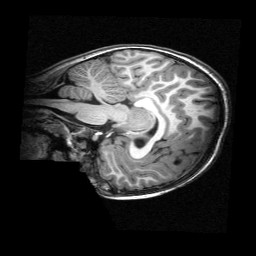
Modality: T1w
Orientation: sagittal
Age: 9
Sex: female
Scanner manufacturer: siemens
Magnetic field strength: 3 T
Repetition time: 2.3 s
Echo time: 0.00336 s